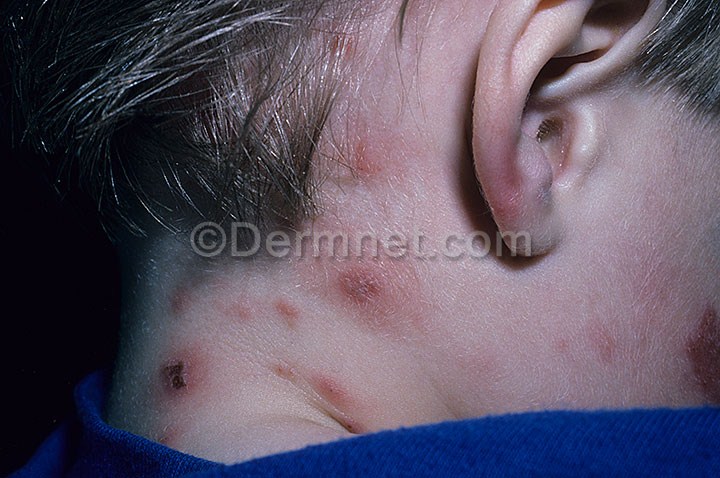
Disease: Warts Molluscum and other Viral Infections